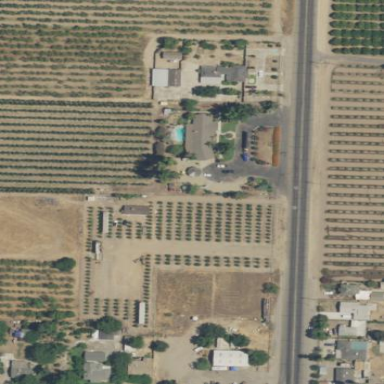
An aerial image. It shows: Orchard.